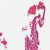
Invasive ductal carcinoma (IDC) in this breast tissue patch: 0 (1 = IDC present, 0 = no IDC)